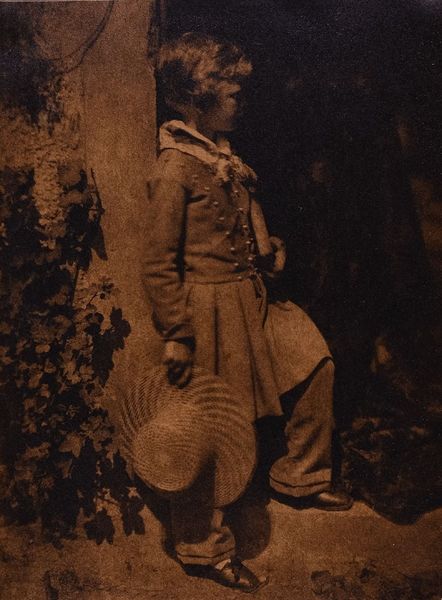
Titel: Master Hope Finlay
Künstler: David Octavius Hill
Standort: Hamburg
Institution: Museum für Kunst und Gewerbe Hamburg
Schlagwörter: baum, portrait, strauch, figur, papier, junge, foto, fotografie, photographie, photo, karton, lichtbild, bildwerke, angewandte und bildende kunst, hessische systematik, bäume, sträucher, porträt, porträtfotografie, porträtphotographie, pigmentdruck, beinstellungen, beinhaltungen, kartonpassepartout